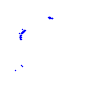
Particle: kaon